Question: I'm creating an app with some custom gauges using Rally SDK 2.0. This requires some custom HTML. I took a rake-compiled app.html file from the examples as a starting point. Using JustGage for my gauges. Here is my launch function.
'''
launch: function () {
var info = this.getStoriesForProject(); //Gets some aggregate info
$('#header label').html(info.Title);
var g = new JustGage({
id: "devgauge",
value: info.DevPercent,
levelColors: ['#f80404', '#f8f804', '#50ed0e'],
min: 0,
max: 100,
title: "Dev %"
});
this.add('foo');
},
'''
Then I added some custom HTML in app.html.

Now, if i run this without the code "this.add('foo')", the app adds a new div in the body with class="x-container" and puts my custom HTML outside that div effectively hiding it.
If i use the "this.add('foo') it does NOT create the div class=x-container and it shows my widget just fine.
What is the PROPER way to accomplish what I'm attempting using the 2.0 sdk? I realize the add method is for adding Ext components, but somehow calling this is causing my HTML to render ok. Looking at some apps we developed in the old SDK, using the custom HTML worked just fine in those.
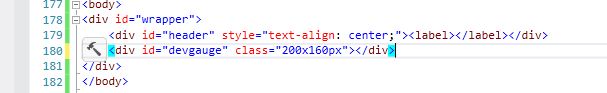
Answer: Ext likes to know what is going on layout-wise and often gets confused if you're manually manipulating the dom beneath it without its knowledge. Usually if we have some known set of initial layout we add those via the items collection on the app:
'''
Ext.define('My.App', {
extend: 'Rally.app.App',
items: [
{
xtype: 'container',
itemId: 'header'
},
{
xtype: 'container',
itemId: 'devguage'
}
]
});
'''
Then inside of launch you can add content to those like so:
'''
this.down('#devguage').add({
//some other component
});
'''
You can always just drop all the way down to the element level though as well:
'''
this.down('#header').getEl().dom //the raw html element
'''
By default apps use an auto layout, so any items should flow as you would expect with normal html.